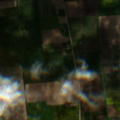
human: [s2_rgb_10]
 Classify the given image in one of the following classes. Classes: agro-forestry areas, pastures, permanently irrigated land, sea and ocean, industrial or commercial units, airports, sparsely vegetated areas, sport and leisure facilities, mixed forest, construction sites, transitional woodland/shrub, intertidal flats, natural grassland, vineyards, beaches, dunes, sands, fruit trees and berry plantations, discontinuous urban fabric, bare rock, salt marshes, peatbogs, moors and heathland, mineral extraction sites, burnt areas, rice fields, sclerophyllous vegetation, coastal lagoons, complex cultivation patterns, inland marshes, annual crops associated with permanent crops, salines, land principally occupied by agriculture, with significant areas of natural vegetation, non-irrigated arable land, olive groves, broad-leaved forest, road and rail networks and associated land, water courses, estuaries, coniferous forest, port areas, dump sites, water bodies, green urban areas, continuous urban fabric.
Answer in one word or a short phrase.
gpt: non-irrigated arable land, pastures, complex cultivation patterns